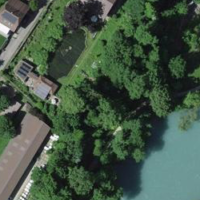
EUNIS habitat code: 55
Species observed at this site:
Allium ursinum
Galeopsis tetrahit
Equisetum telmateia
Lamium galeobdolon